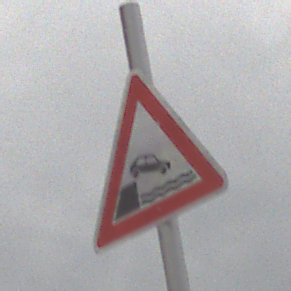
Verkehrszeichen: Ufer
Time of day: MorningAfternoon
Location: Outdoor (Nature)
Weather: Overcast
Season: NotSpecified
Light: Natural